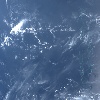
Label: water